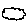
Label: cloud